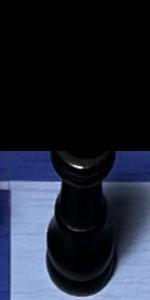
Label: King_Black